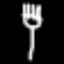
Label: fork